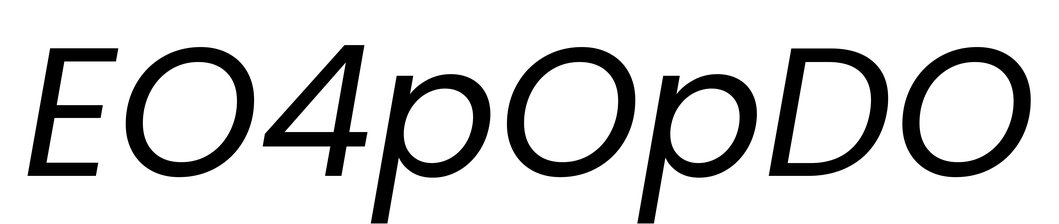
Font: Poppins-Italic